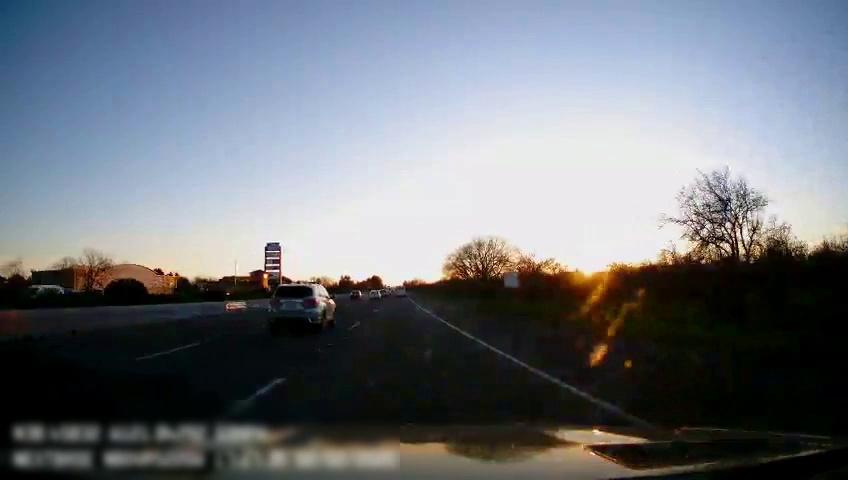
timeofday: Dusk/Dawn/Twilight
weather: Sunny
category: Drivable Space
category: Vehicles | Van
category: Vehicles | Other LV
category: Vehicles | Car
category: Vehicles | SUV
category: Vehicles | Car
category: Lanes | Current Lane
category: Lanes | Alternate Lane
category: Lanes | Alternate Lane
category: Traffic | Signs